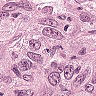
Metastatic tissue present: yes